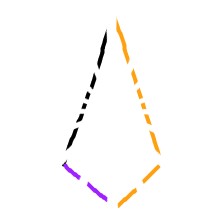
Shape: kite